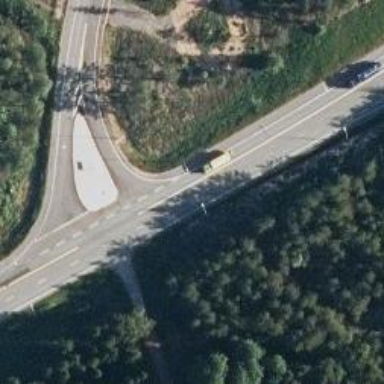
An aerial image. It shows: Asphalt trunk highway.